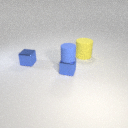
large yellow rubber cylinder to the right of small blue metal cube